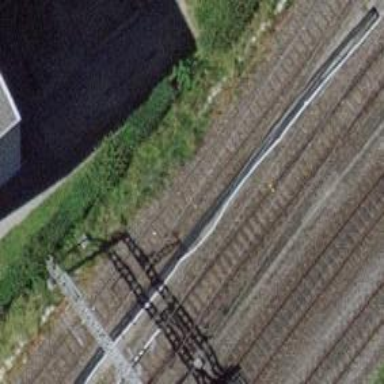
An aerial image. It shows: Railway yard with single rail track. The electrified track has contact line for power supply.